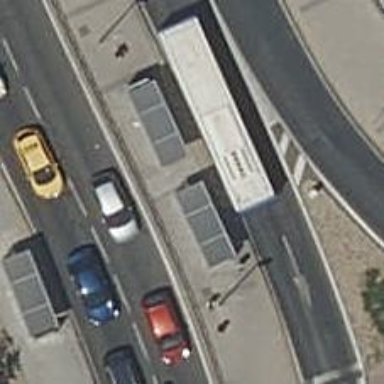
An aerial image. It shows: Bus stop with sheltered platform for public transport.